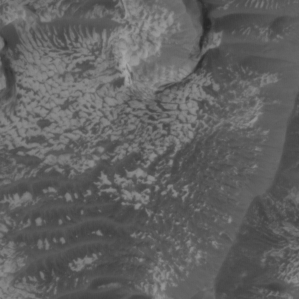
Label: non_frost